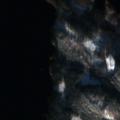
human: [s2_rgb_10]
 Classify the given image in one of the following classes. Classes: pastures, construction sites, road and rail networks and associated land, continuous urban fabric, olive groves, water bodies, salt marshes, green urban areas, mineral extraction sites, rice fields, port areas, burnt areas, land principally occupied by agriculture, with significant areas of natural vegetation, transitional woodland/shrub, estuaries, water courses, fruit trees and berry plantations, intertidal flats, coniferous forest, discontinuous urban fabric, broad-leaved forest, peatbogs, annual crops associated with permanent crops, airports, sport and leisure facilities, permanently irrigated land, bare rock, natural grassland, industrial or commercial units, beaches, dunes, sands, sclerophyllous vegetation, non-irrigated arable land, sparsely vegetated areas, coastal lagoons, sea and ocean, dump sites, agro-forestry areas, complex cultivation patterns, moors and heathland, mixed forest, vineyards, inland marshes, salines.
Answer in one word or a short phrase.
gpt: broad-leaved forest, coniferous forest, mixed forest, water bodies